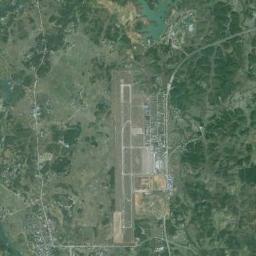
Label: airport